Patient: sex M, age 36
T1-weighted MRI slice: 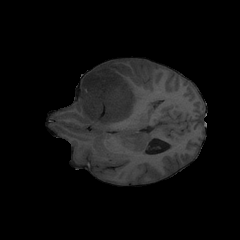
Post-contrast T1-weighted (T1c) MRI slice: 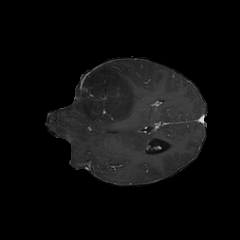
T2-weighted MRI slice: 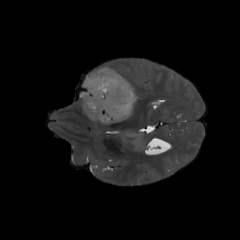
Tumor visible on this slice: yes
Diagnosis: Glioblastoma, IDH-wildtype
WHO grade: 4